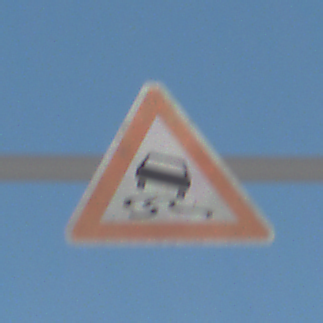
Verkehrszeichen: SchleuderOderRutschgefahr
Umgebung: Outdoor, Nature
Tageszeit: Midday
Wetter: Clear
Licht: Natural
Jahreszeit: NotSpecified
Kontrast: HighContrast